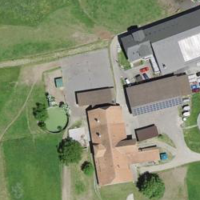
EUNIS habitat code: 55
Species observed at this site:
Datura stramonium